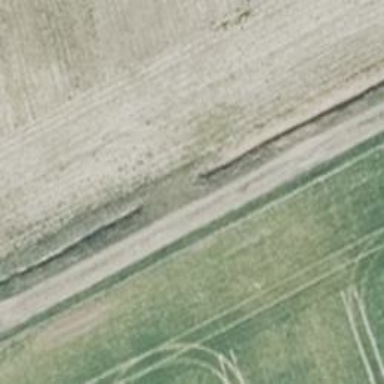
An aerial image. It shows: Culvert tunnel.